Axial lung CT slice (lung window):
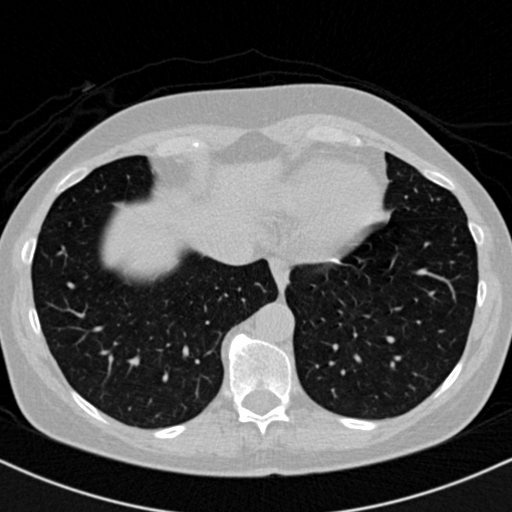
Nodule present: no